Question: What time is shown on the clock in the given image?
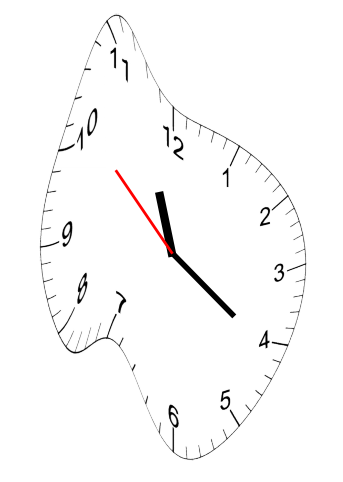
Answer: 11:20:52